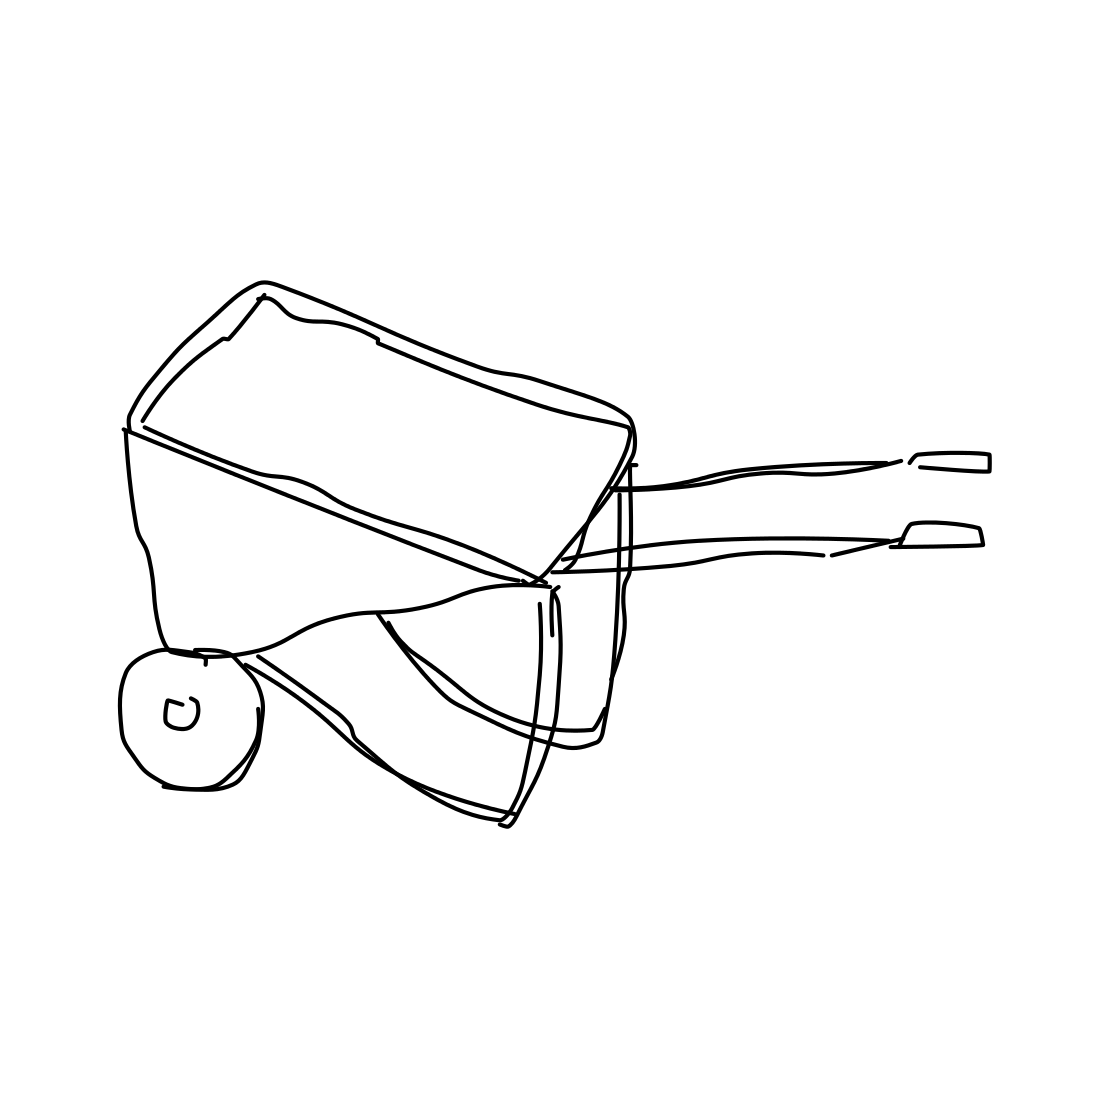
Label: wheelbarrow